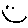
Label: smiley face